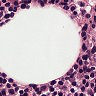
Metastatic tissue present: no